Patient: sex M, age 42
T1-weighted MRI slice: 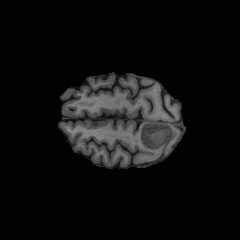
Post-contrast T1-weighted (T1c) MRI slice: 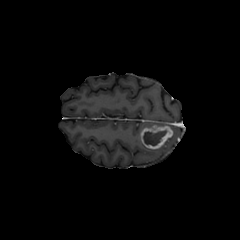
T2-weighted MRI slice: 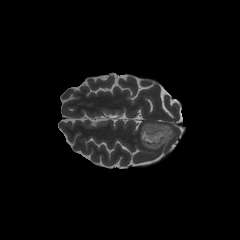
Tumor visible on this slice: yes
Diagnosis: Glioblastoma, IDH-wildtype
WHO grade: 4